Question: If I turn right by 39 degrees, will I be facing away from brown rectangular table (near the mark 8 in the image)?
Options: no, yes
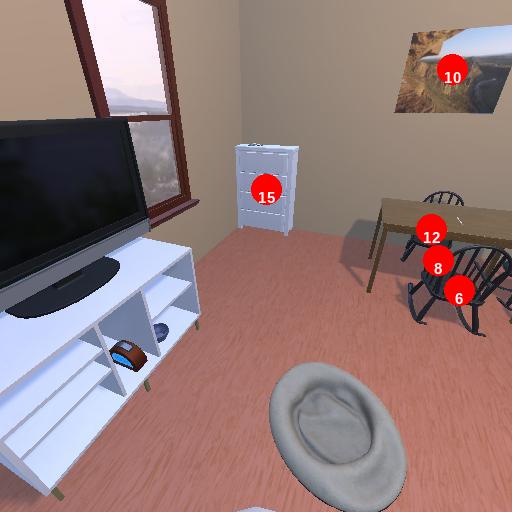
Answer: no